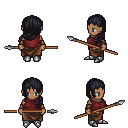
a pixel art fantasy rpg character, female body template, human, dark skin, maroon sleeveless shirt, robe skirt, raven left-swept hairstyle, leather bracers, metal boots, spear, four views (front, back, left, right), 2x2 character sprite sheet, small pixel art, hard edges, no anti-aliasing